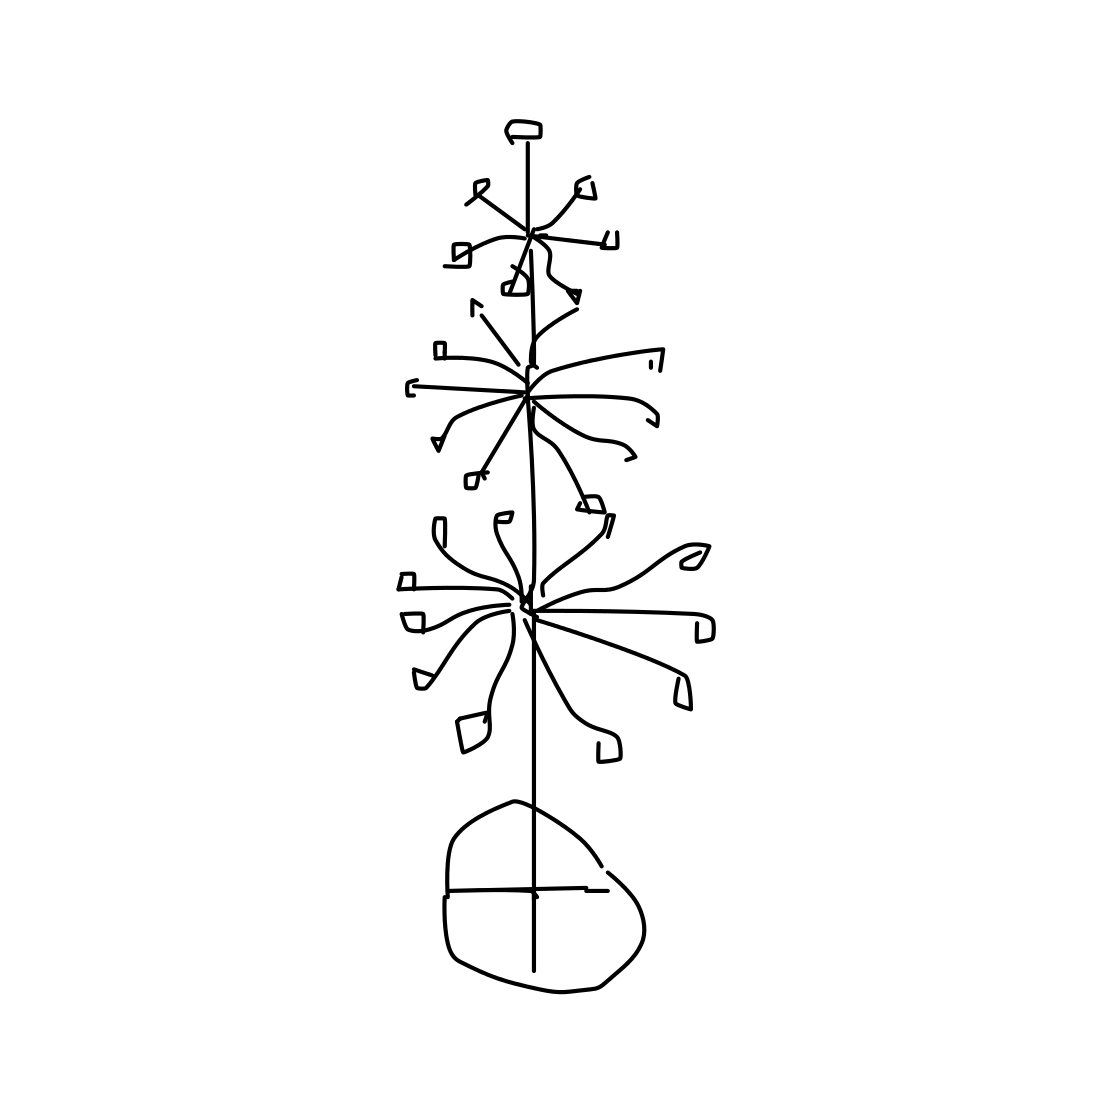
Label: chandelier